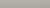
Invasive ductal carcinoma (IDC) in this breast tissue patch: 0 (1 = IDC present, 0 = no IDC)